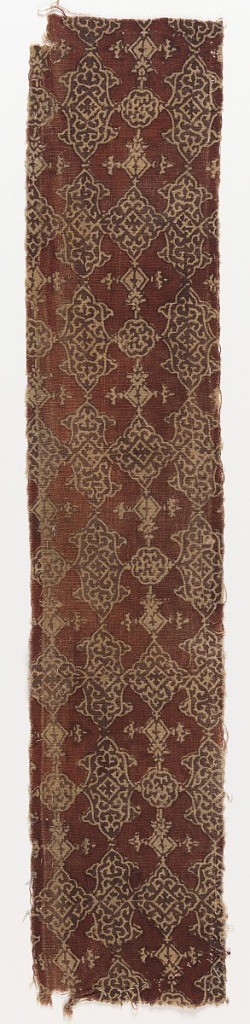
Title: Textile
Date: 18th century
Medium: cotton Technique: resist-printed on plain weave
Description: All-over pattern of a cartouche with rosette. White design on deep red ground.